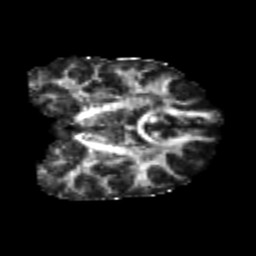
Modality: FA
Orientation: coronal
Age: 22
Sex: male
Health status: healthy
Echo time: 0.074 s